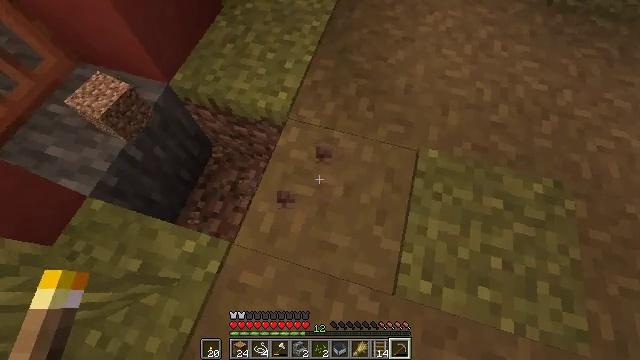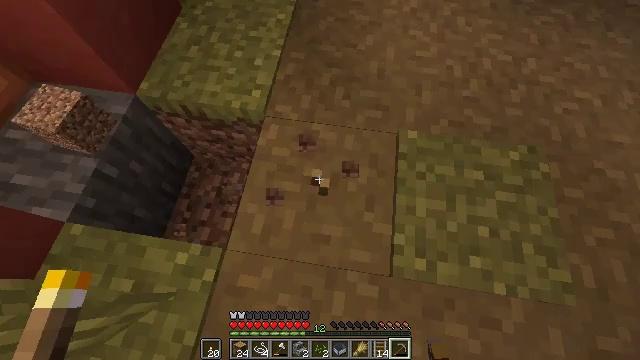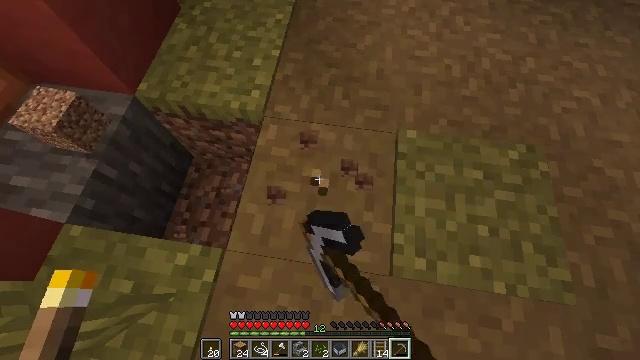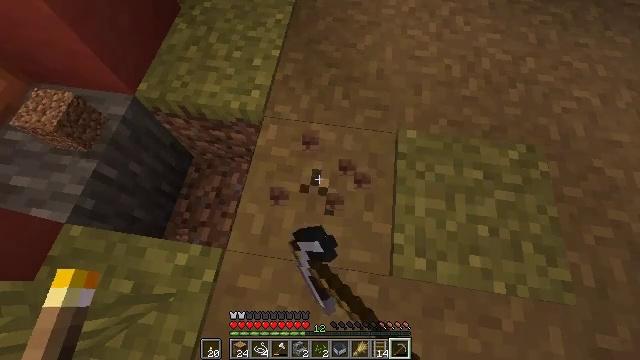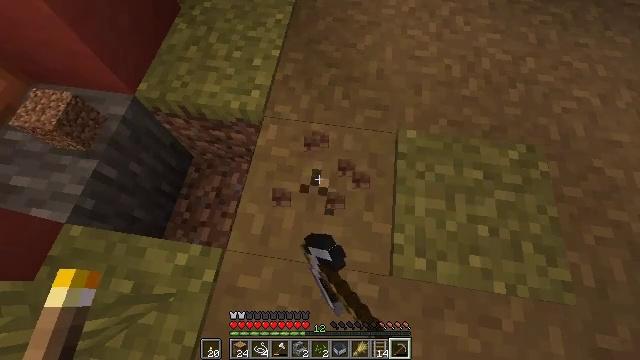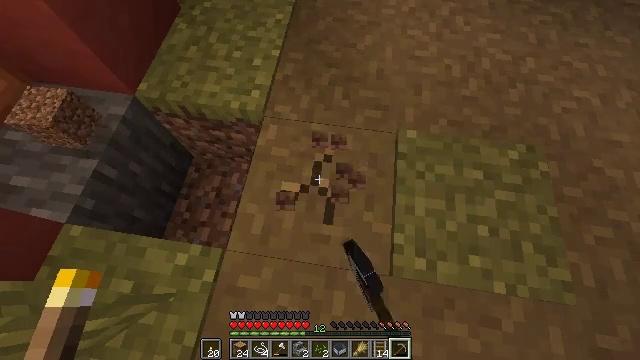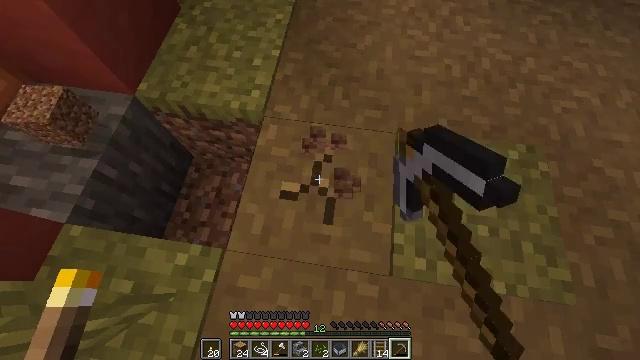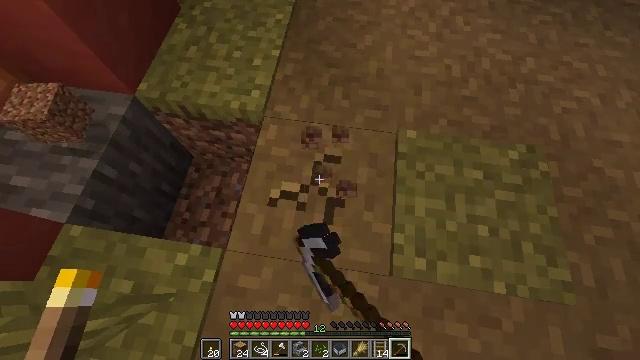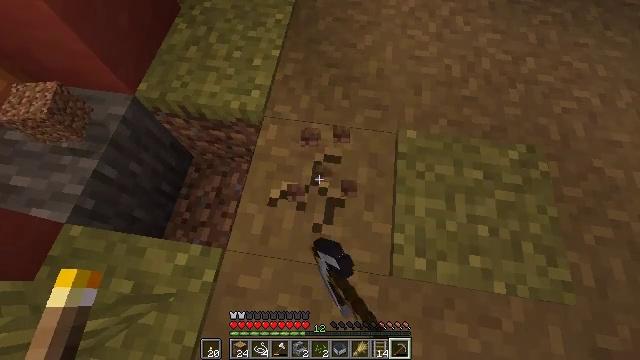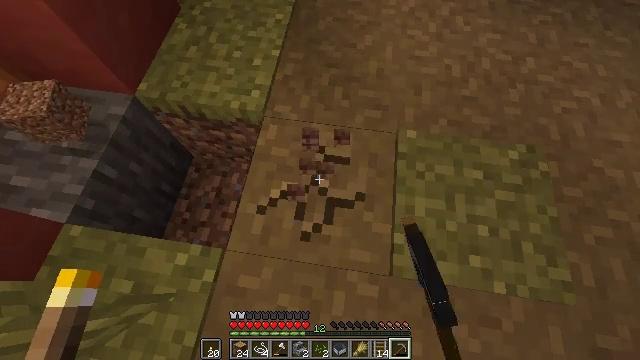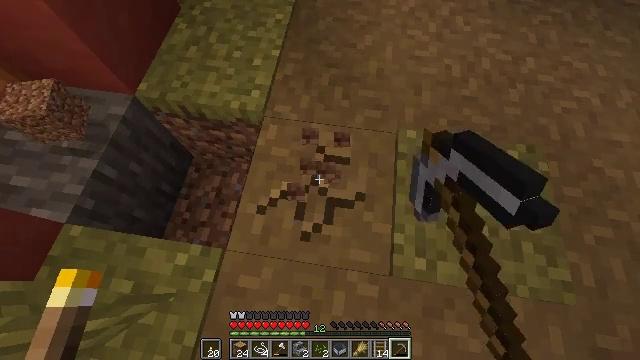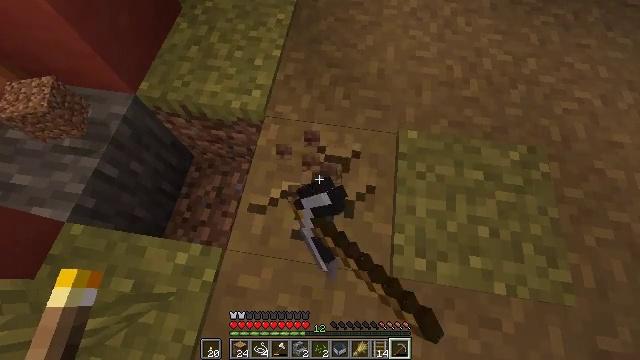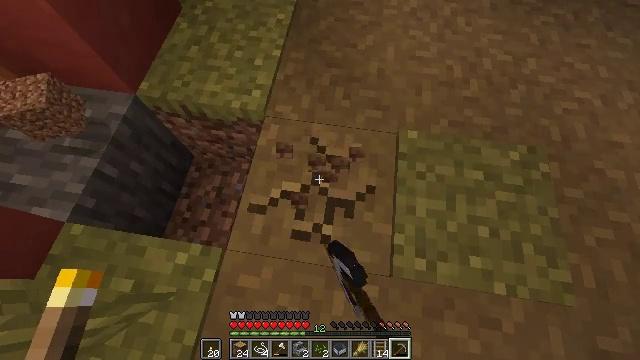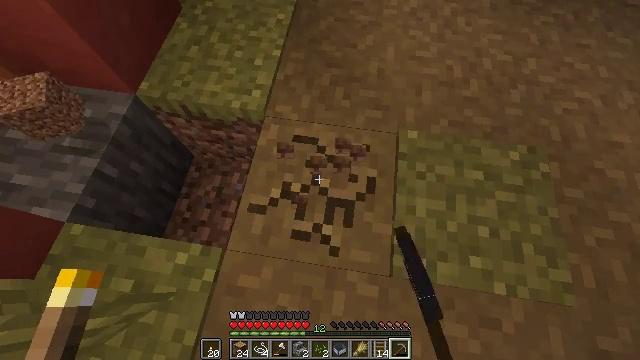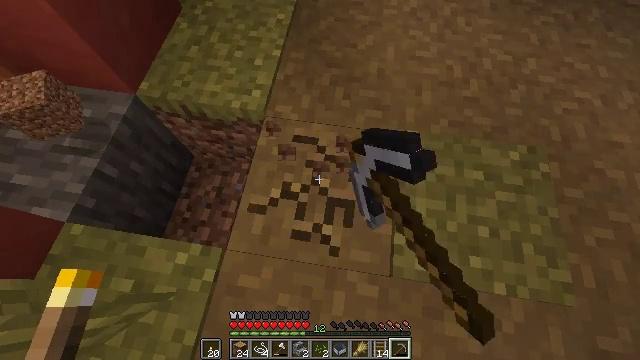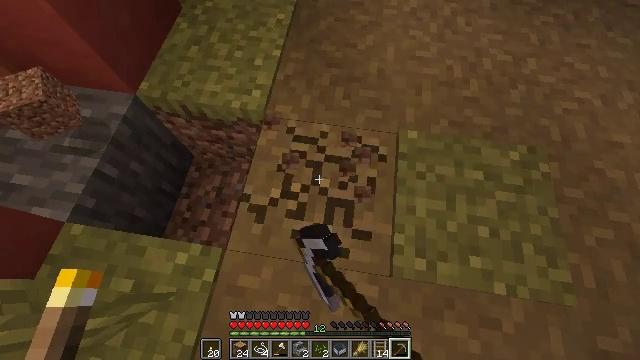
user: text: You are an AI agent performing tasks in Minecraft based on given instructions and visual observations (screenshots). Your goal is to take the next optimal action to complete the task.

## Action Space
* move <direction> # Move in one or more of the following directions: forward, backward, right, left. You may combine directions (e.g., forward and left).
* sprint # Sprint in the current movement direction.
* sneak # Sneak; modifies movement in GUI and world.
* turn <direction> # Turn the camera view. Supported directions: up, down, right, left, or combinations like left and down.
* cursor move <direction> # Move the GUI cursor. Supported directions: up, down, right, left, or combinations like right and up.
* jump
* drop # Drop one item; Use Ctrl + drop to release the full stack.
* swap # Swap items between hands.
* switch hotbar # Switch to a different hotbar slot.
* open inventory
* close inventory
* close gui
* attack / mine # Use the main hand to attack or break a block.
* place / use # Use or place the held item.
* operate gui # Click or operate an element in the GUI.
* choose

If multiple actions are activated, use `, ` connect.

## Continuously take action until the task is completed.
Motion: motion action
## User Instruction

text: Dig the grass path to transform it.
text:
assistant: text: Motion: turn right and down, attack / mine
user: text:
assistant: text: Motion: attack / mine
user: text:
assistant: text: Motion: attack / mine
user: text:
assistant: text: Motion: attack / mine
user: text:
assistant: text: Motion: attack / mine
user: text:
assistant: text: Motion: attack / mine
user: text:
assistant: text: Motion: attack / mine
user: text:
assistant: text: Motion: attack / mine
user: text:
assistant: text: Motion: attack / mine
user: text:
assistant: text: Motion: attack / mine
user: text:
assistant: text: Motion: attack / mine
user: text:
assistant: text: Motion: attack / mine
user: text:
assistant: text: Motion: attack / mine
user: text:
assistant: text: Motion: attack / mine
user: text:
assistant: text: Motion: attack / mine
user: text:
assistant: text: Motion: attack / mine
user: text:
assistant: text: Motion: attack / mine
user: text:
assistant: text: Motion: attack / mine
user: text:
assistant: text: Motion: attack / mine
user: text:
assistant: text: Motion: attack / mine
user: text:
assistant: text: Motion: turn right, attack / mine
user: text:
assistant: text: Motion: turn right and up, attack / mine
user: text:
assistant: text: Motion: turn right and up, attack / mine
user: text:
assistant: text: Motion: attack / mine